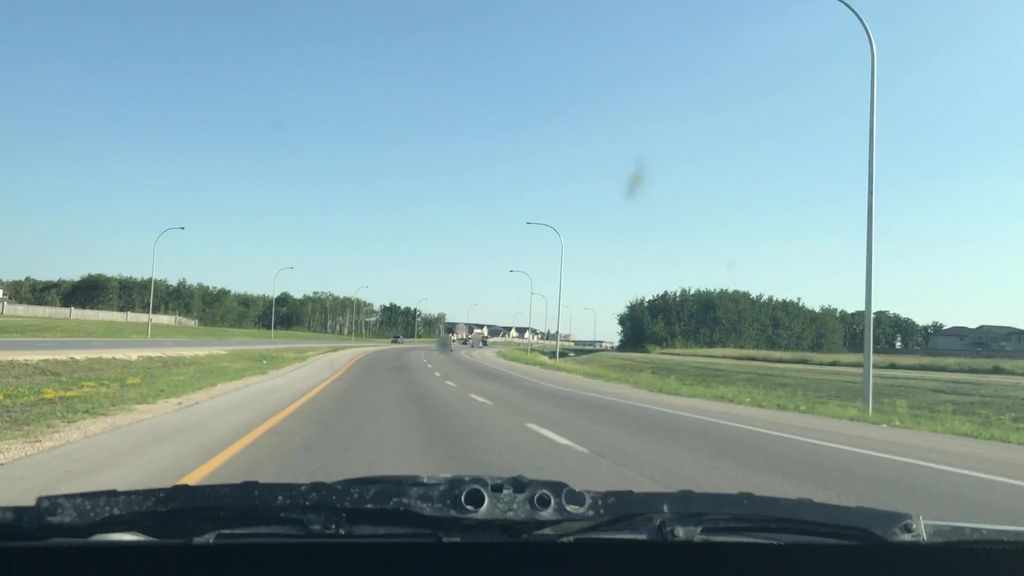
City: winnipeg